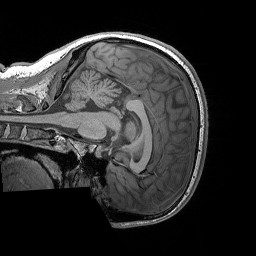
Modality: T1w
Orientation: sagittal
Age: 27
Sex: male
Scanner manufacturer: siemens
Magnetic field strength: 3 T
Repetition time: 1.9 s
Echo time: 0.00302 s